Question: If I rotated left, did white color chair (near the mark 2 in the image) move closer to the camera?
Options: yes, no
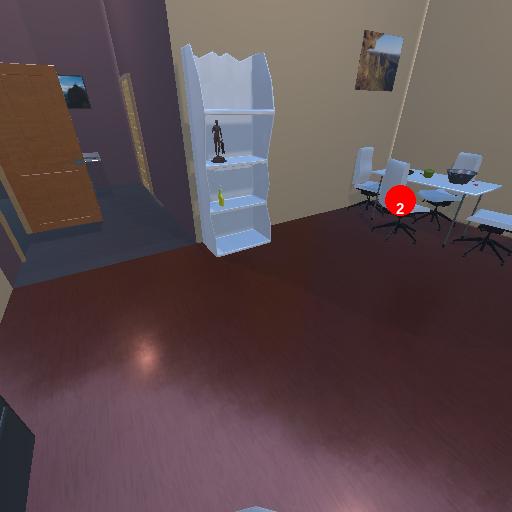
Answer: yes